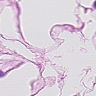
Metastatic tissue present: no